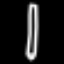
Label: pencil